Question: Here is the iMacros code with which I'm trying to navigate to page 4:
'''
TAG POS=1 TYPE=INPUT:TEXT FORM=NAME:frmThis ATTR=CLASS:ui-pg-input CONTENT=4.
'''

What happened is that when I played it, the document went to page 0, not page 4 ('CONTENT=4').
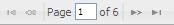
Answer: So what is the issue here?
Instead of
'''
TAG POS=1 TYPE=INPUT:TEXT FORM=NAME:frmThis ATTR=CLASS:ui-pg-input CONTENT=4
'''
use
'''
TAG POS=1 TYPE=INPUT:TEXT FORM=NAME:frmThis ATTR=CLASS:ui-pg-input CONTENT=0
TAG POS=1 TYPE=INPUT:TEXT FORM=NAME:frmThis ATTR=CLASS:ui-pg-input&&TXT:0
'''